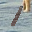
Label: 1